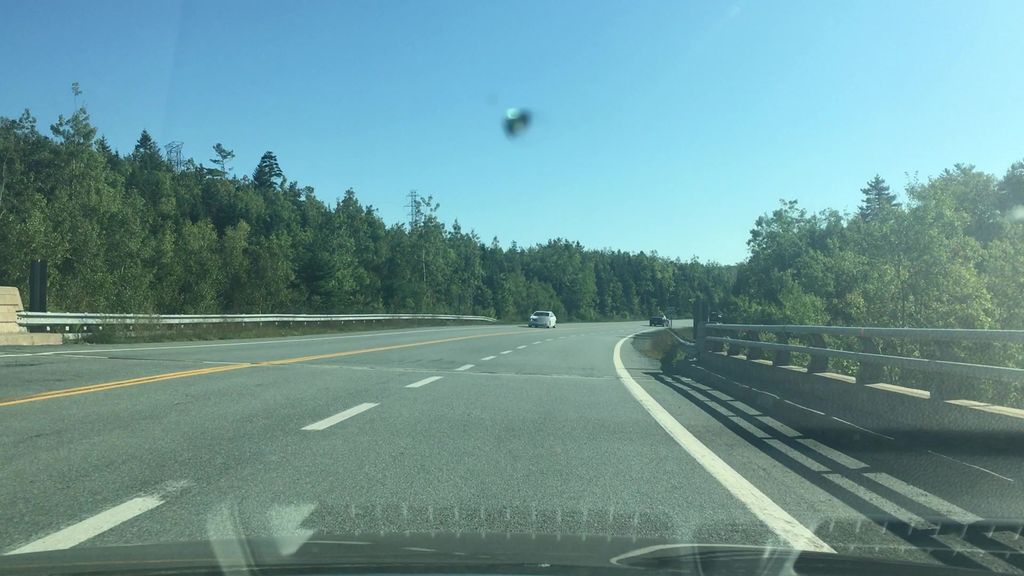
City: halifax